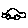
Label: car